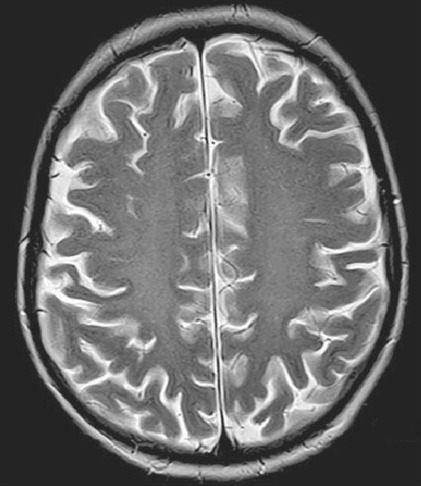
Label: notumor